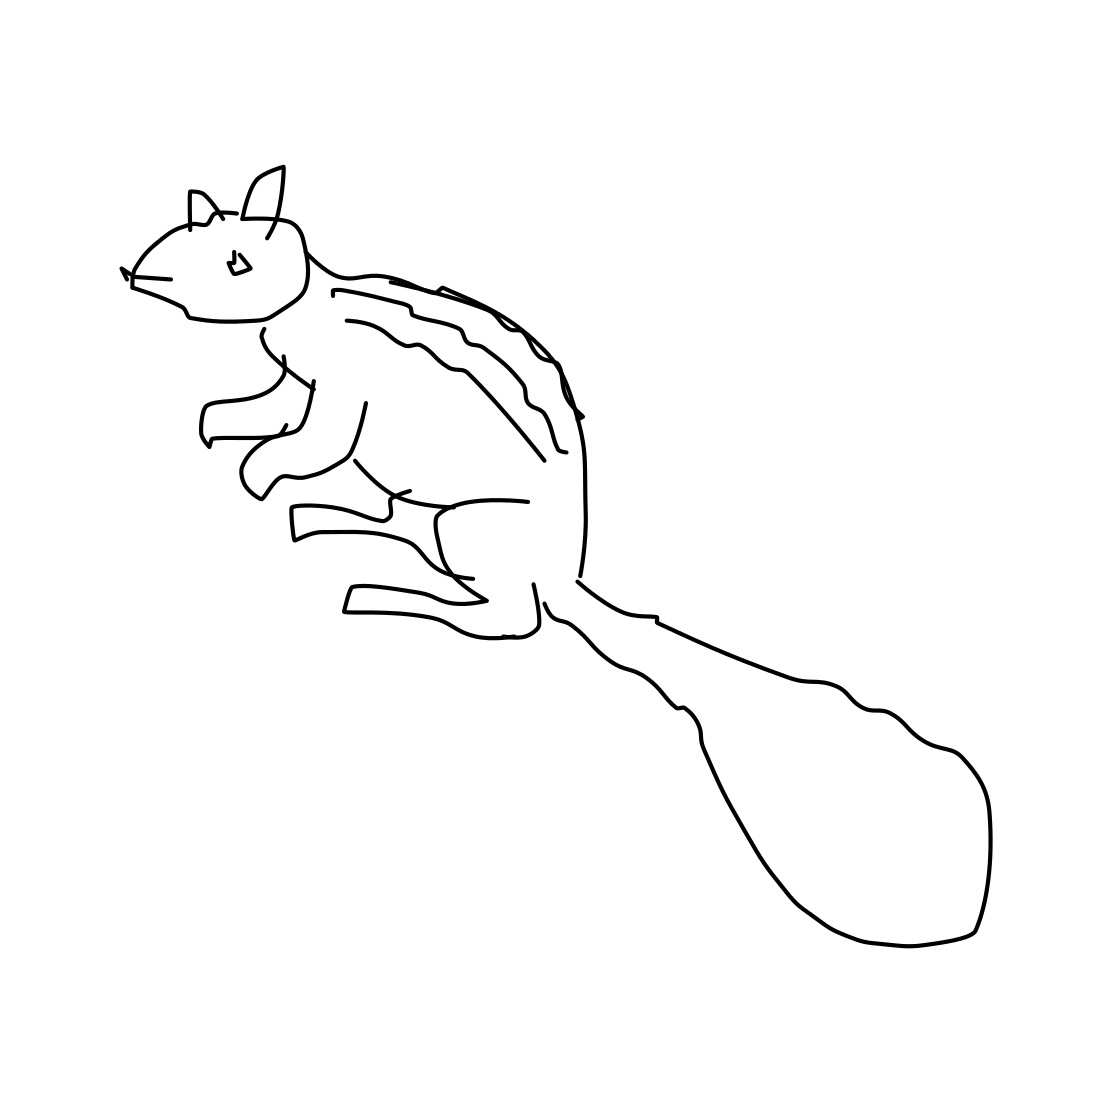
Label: squirrel